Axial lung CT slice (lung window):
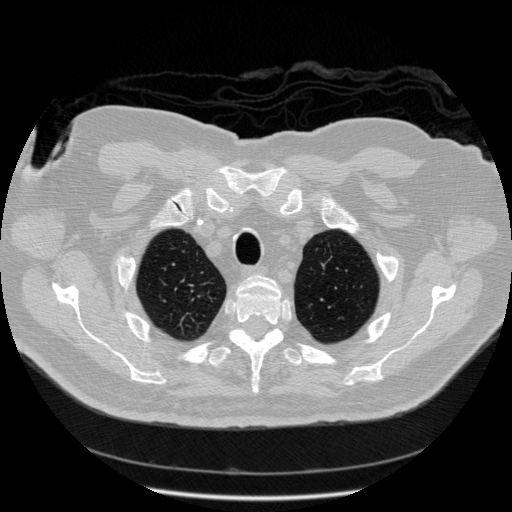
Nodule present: no